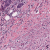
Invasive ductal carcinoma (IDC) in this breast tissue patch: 1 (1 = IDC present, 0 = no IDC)